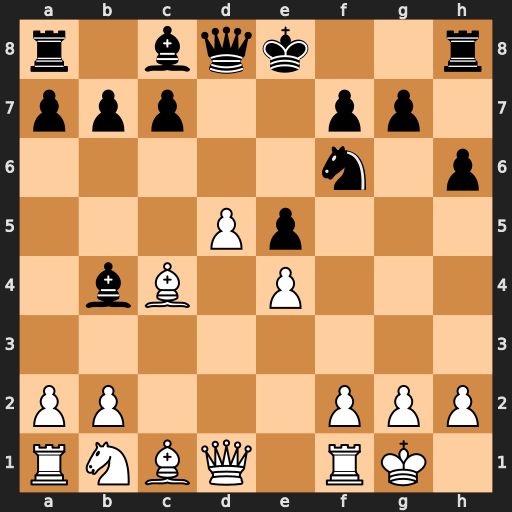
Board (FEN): r1bqk2r/ppp2pp1/5n1p/3Pp3/1bB1P3/8/PP3PPP/RNBQ1RK1
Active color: w
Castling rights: kq
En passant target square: -
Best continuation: Qa4+ Bd7 Qxb4